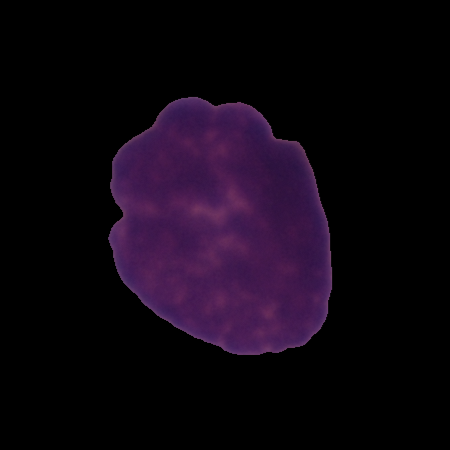
Label: healthy